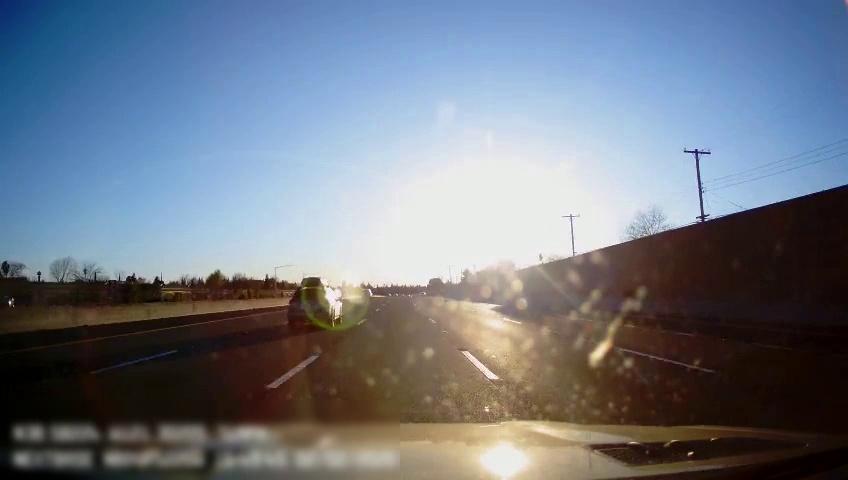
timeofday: Day
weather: Sunny
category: Drivable Space
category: Vehicles | SUV
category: Vehicles | SUV
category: Vehicles | SUV
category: Lanes | Alternate Lane
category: Lanes | Alternate Lane
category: Lanes | Current Lane
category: Lanes | Current Lane
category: Lanes | Alternate Lane
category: Lanes | Alternate Lane